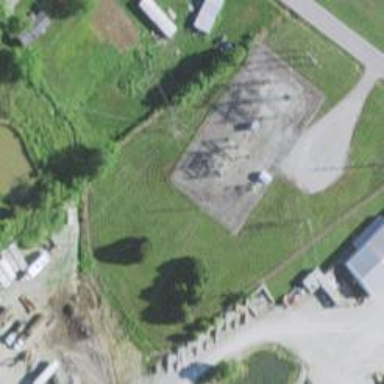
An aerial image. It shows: Power substation.